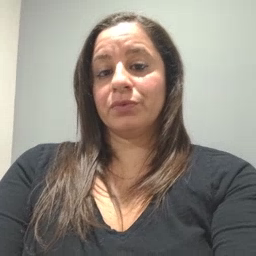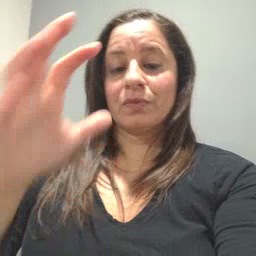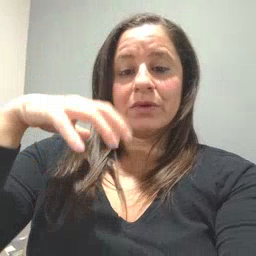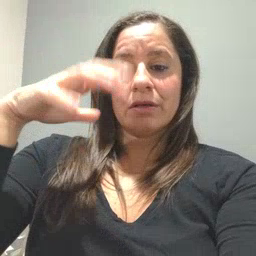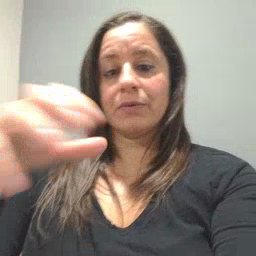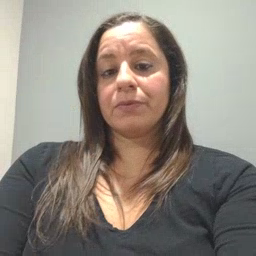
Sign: rain